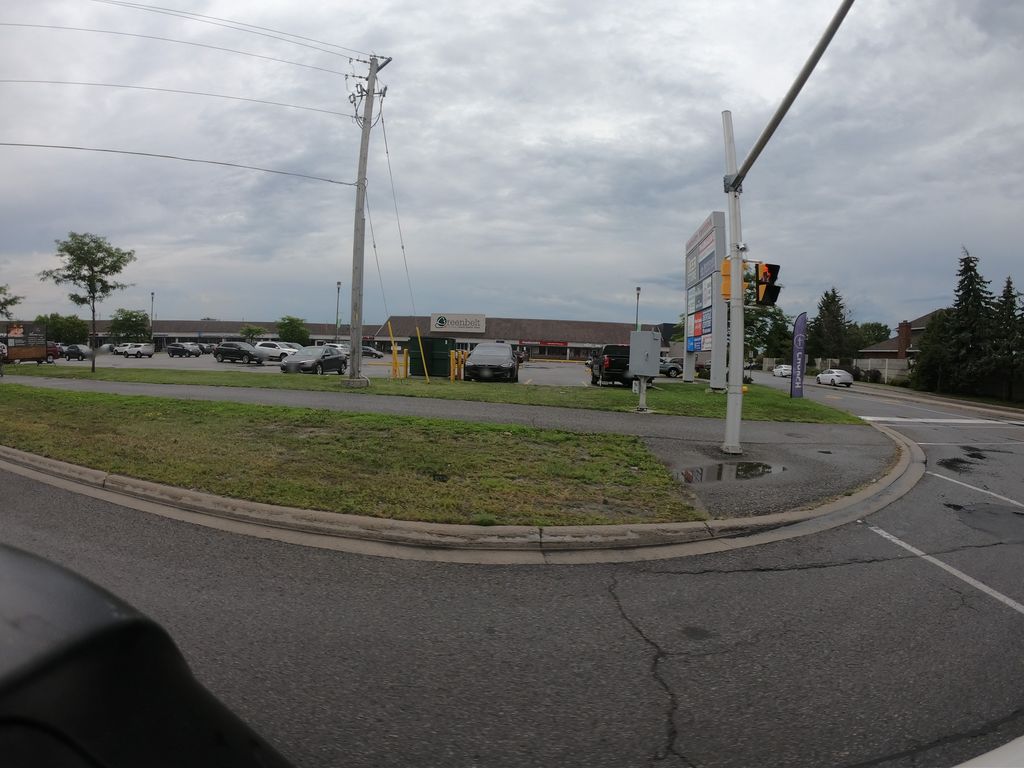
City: ottawa-gatineau